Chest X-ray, PA view. Patient: 59 years old, sex M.
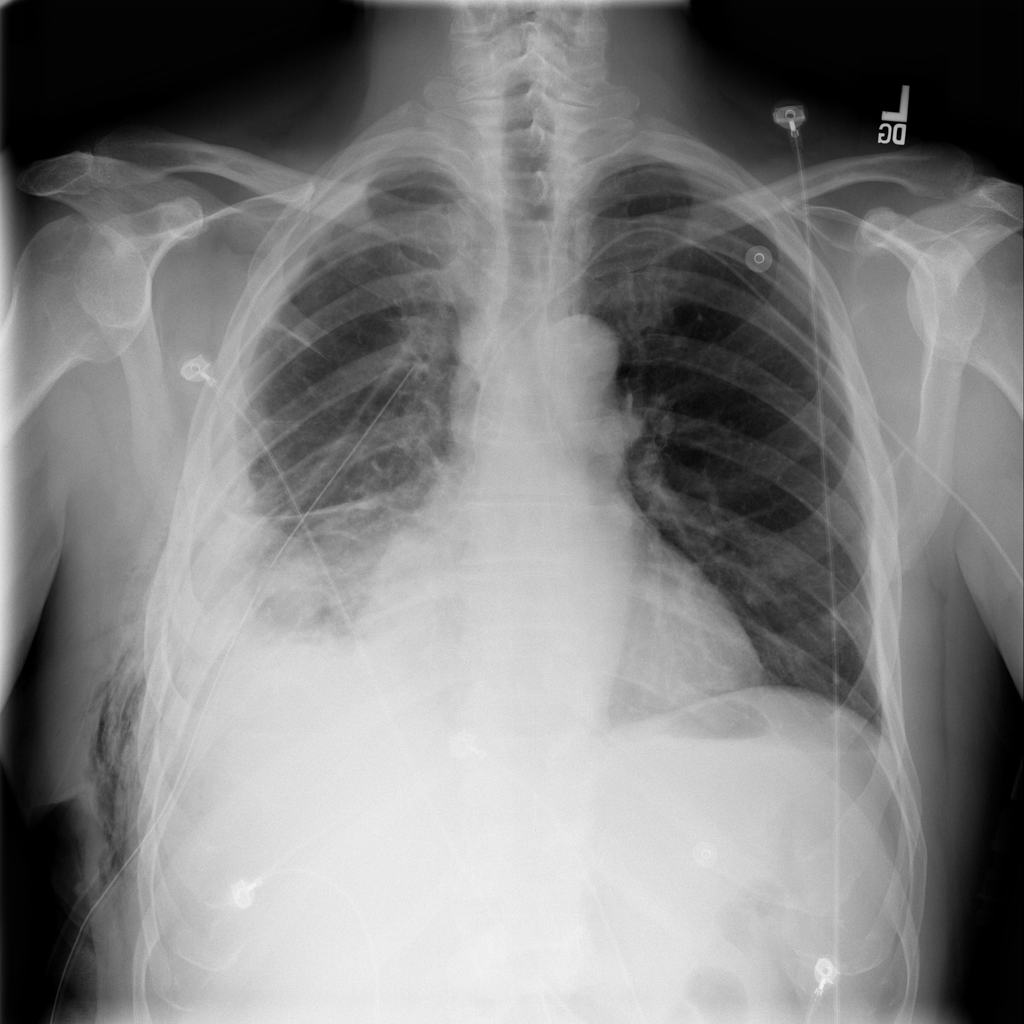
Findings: Effusion, Emphysema, Infiltration